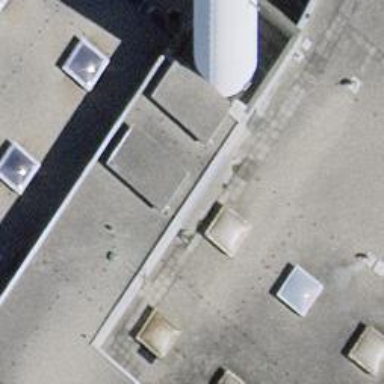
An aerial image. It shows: Chimney that is man-made.